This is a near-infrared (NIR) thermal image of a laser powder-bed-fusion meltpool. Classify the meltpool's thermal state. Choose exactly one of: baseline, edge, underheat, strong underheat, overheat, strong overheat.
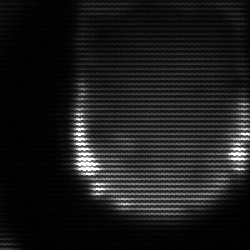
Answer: edge